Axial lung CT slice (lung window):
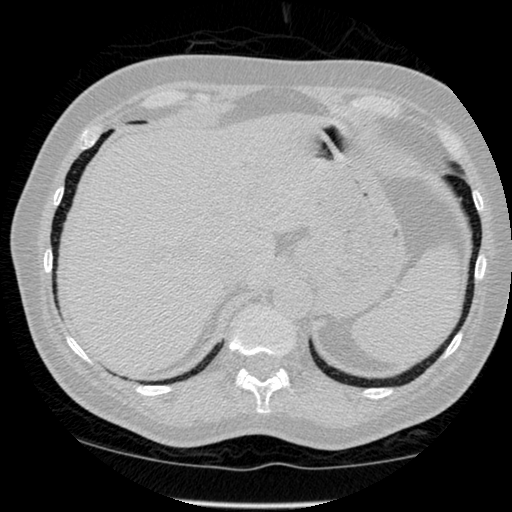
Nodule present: no